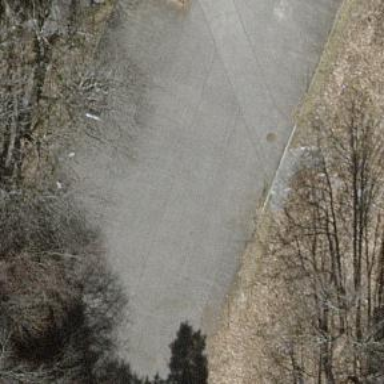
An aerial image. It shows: Parking area with asphalt surface.